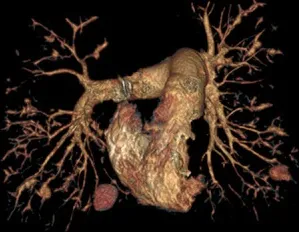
(b) Coronal 3D Volume Rendered image showing multiple PAPs scattering in both lungs. The two largest ones are located in both lower lobes.
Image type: radiology (ct)